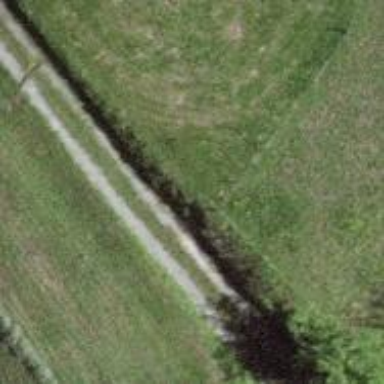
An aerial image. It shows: Gravel track with grade3 tracktype.